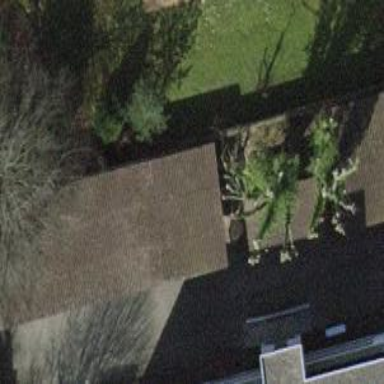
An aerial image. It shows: Group of garages.